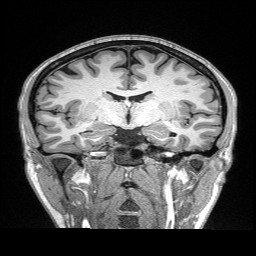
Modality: T1w
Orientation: sagittal